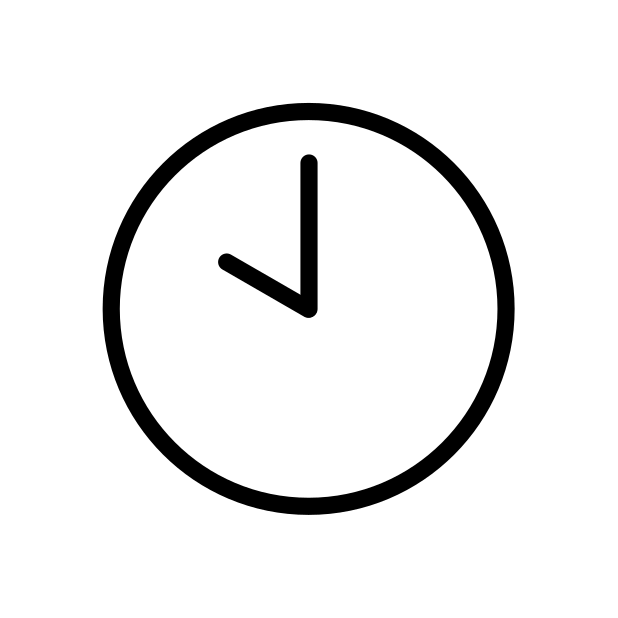
Emoji: 🕙
Name: clock face ten oclock
Unicode: 0x1f559